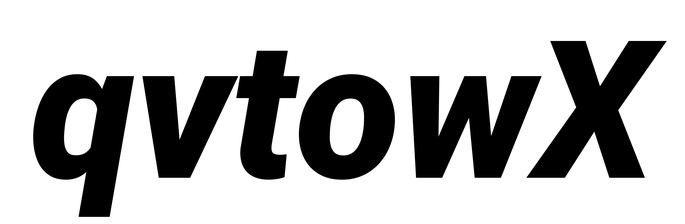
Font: Roboto-Italic_Black_Italic